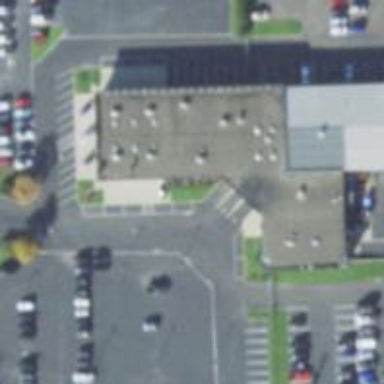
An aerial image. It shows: Building housing car shop.